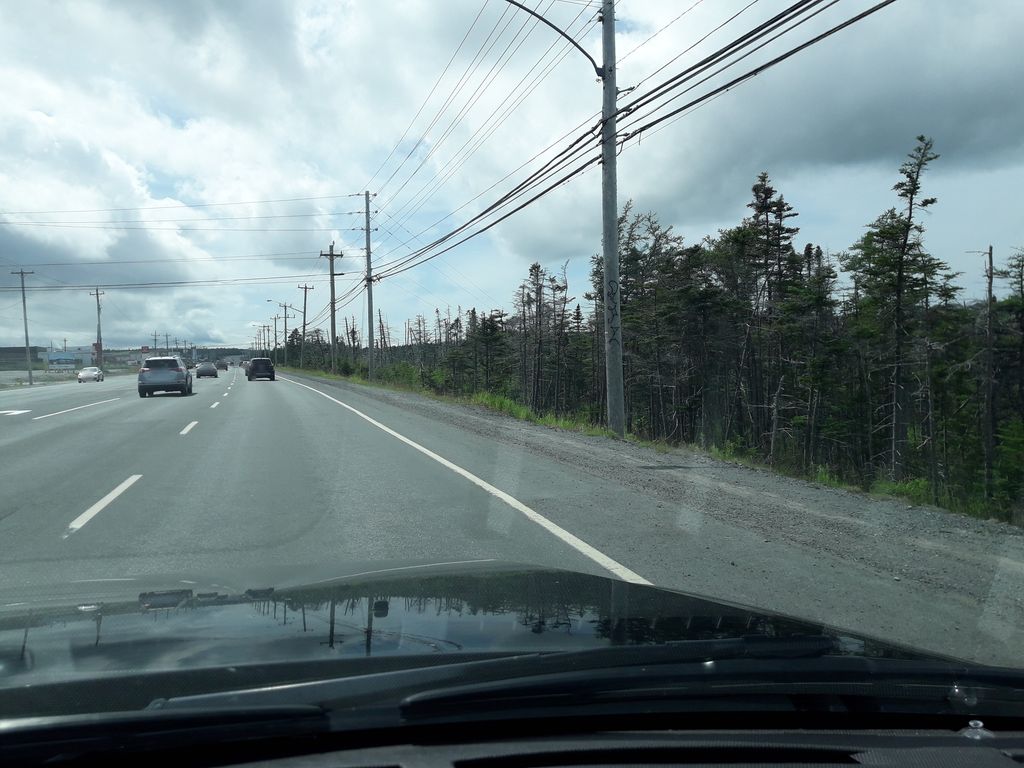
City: st_johns